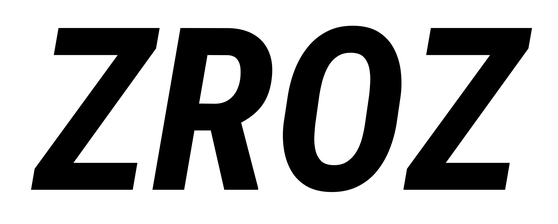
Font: Roboto-Italic_Condensed_Bold_Italic